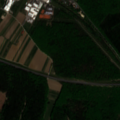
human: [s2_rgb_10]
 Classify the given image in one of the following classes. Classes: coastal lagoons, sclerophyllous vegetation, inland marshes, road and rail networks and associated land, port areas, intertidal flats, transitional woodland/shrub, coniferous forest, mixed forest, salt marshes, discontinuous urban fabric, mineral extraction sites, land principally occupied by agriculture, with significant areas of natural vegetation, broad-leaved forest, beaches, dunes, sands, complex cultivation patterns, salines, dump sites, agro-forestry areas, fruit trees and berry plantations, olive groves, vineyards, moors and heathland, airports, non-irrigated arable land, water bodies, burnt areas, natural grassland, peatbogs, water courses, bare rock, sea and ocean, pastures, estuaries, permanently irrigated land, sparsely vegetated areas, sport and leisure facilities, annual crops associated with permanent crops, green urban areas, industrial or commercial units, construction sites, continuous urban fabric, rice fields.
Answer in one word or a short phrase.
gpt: discontinuous urban fabric, industrial or commercial units, non-irrigated arable land, broad-leaved forest, coniferous forest, mixed forest